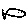
Label: fish